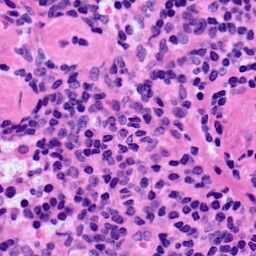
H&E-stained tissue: LymphNode